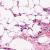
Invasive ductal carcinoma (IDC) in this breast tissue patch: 0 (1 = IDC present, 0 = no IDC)